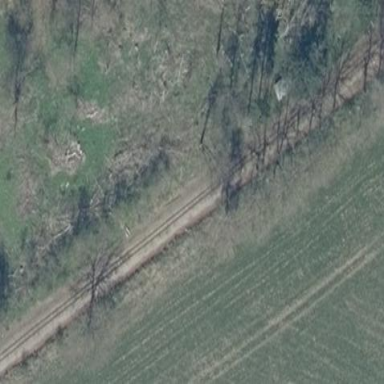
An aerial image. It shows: Railway area.